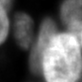
Tissue sample: ovarian
Magnification: 2.5x
Cell type: Pericytes
Senescence state: senescent